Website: bh-photo
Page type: cross-sells
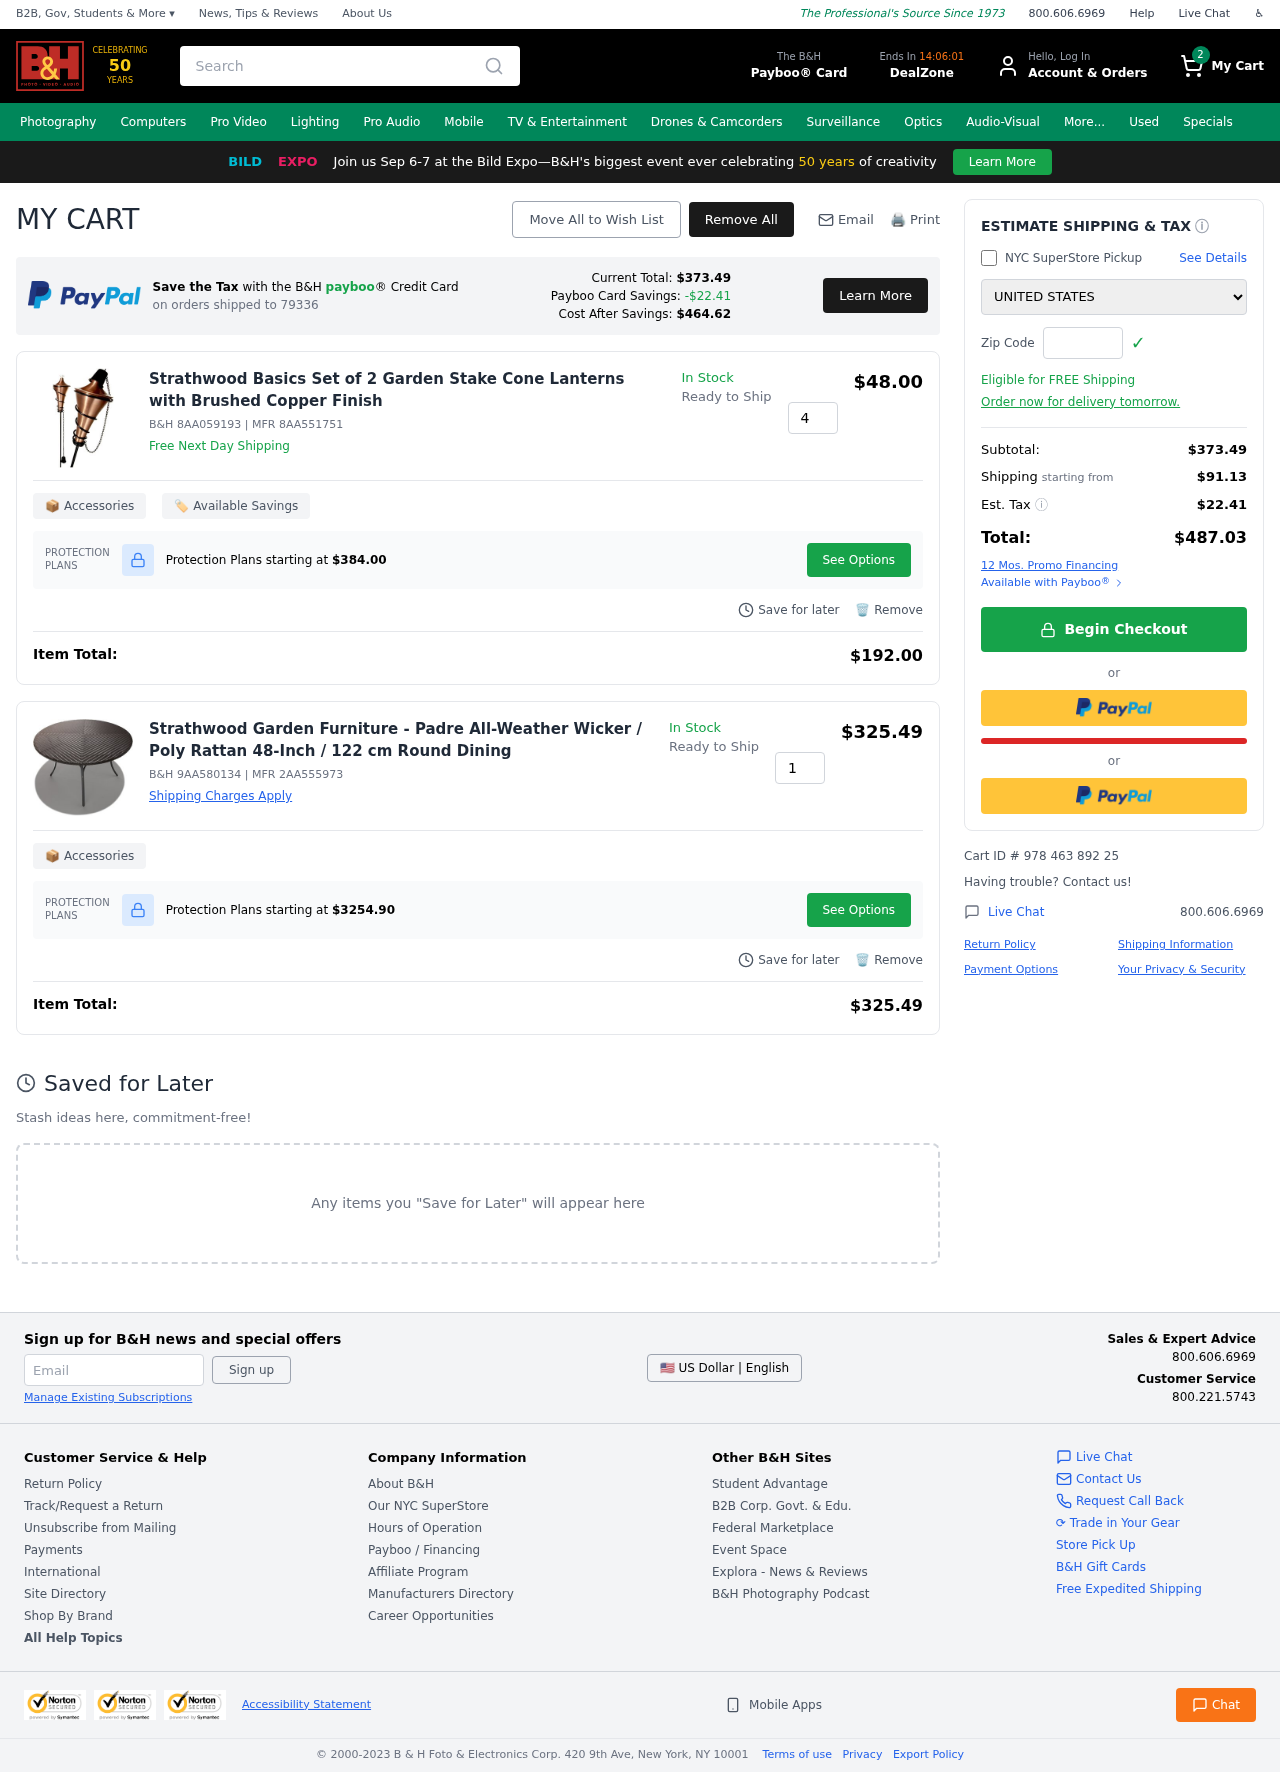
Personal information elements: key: PII_COUNTRY
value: United States
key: PII_POSTCODE
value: on orders shipped to 79336
Product elements: key: PRODUCT1_NAME
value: Strathwood Basics Set of 2 Garden Stake Cone Lanterns with Brushed Copper Finish
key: PRODUCT1_PRICE
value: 48
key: PRODUCT1_QUANTITY
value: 4
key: PRODUCT2_NAME
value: Strathwood Garden Furniture - Padre All-Weather Wicker  / Poly Rattan 48-Inch / 122 cm Round Dining
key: PRODUCT2_PRICE
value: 325.49
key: PRODUCT2_QUANTITY
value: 1
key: PRODUCT1_SKU
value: B&H 8AA059193
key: PRODUCT1_MFR
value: MFR 8AA551751
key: PRODUCT1_PROTECTION_PRICE
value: $384.00
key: PRODUCT1_ITEM_TOTAL
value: $192.00
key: PRODUCT2_SKU
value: B&H 9AA580134
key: PRODUCT2_MFR
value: MFR 2AA555973
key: PRODUCT2_PROTECTION_PRICE
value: $3254.90
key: PRODUCT2_ITEM_TOTAL
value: $325.49
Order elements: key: ORDER_NUM_ITEMS
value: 2
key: PAYBOO_CURRENT_TOTAL
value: $373.49
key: ORDER_SUBTOTAL
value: $373.49
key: ORDER_SHIPPING_COST
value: $91.13
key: ORDER_TAX
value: $22.41
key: ORDER_TOTAL
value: $487.03
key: ORDER_ID
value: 978 463 892 25
Search elements: key: HEADER_SEARCH
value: Search
Other elements: key: PAYBOO_SAVINGS
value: -$22.41
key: PAYBOO_COST_AFTER_SAVINGS
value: $464.62